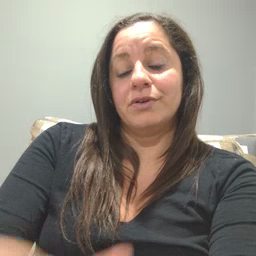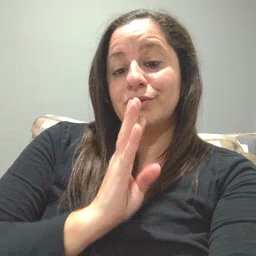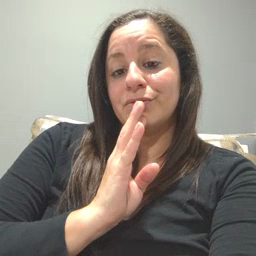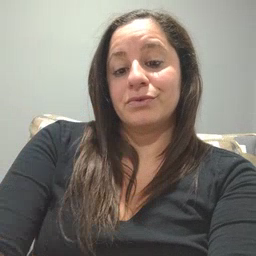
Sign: talk